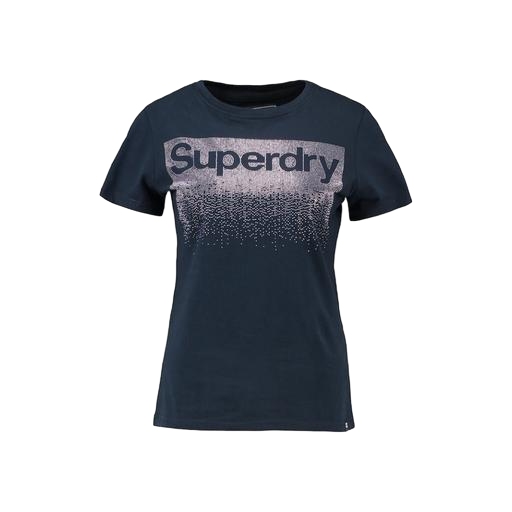
graphic tee, graphic t, graphic t-shirt, white background